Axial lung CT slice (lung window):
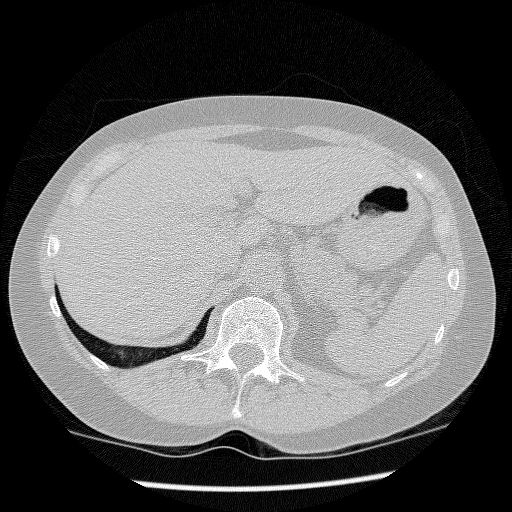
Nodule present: no